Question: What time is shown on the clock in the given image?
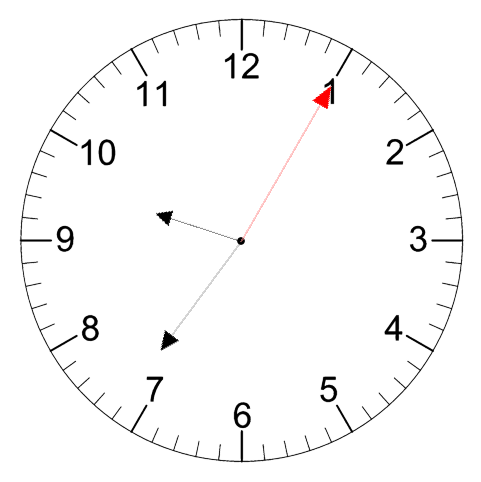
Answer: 09:36:05